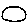
Label: moon